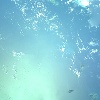
Label: water